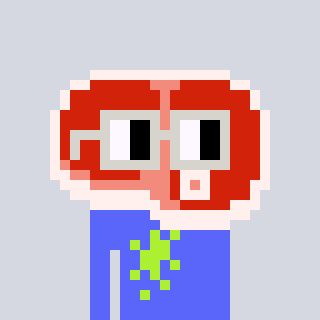
a pixel art character with square light gray glasses, a steak-shaped head and a purple-colored body on a cool background